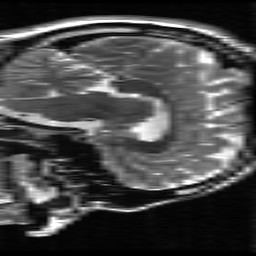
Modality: T2w
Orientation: sagittal
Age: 27
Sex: male
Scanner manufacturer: ge
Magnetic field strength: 3 T
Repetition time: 4.786 s
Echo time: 0.1005 s